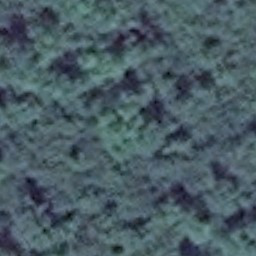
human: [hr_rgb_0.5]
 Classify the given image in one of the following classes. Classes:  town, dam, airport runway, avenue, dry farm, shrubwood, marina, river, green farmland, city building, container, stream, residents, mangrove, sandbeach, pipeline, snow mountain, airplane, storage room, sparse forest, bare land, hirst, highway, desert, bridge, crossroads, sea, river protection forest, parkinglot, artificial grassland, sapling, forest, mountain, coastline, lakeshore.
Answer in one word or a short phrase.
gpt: forest